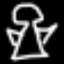
Label: angel